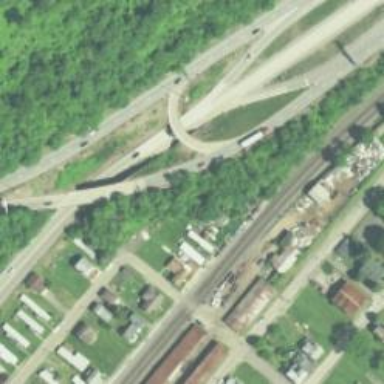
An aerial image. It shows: Trunk_link highway on bridge.